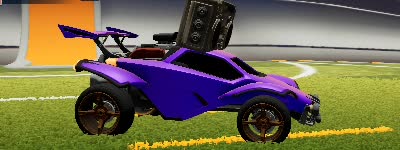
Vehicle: octane